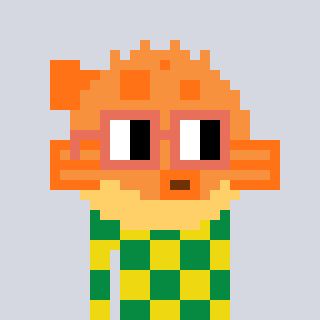
a pixel art character with square orange glasses, a pufferfish-shaped head and a yellow-colored body on a cool background